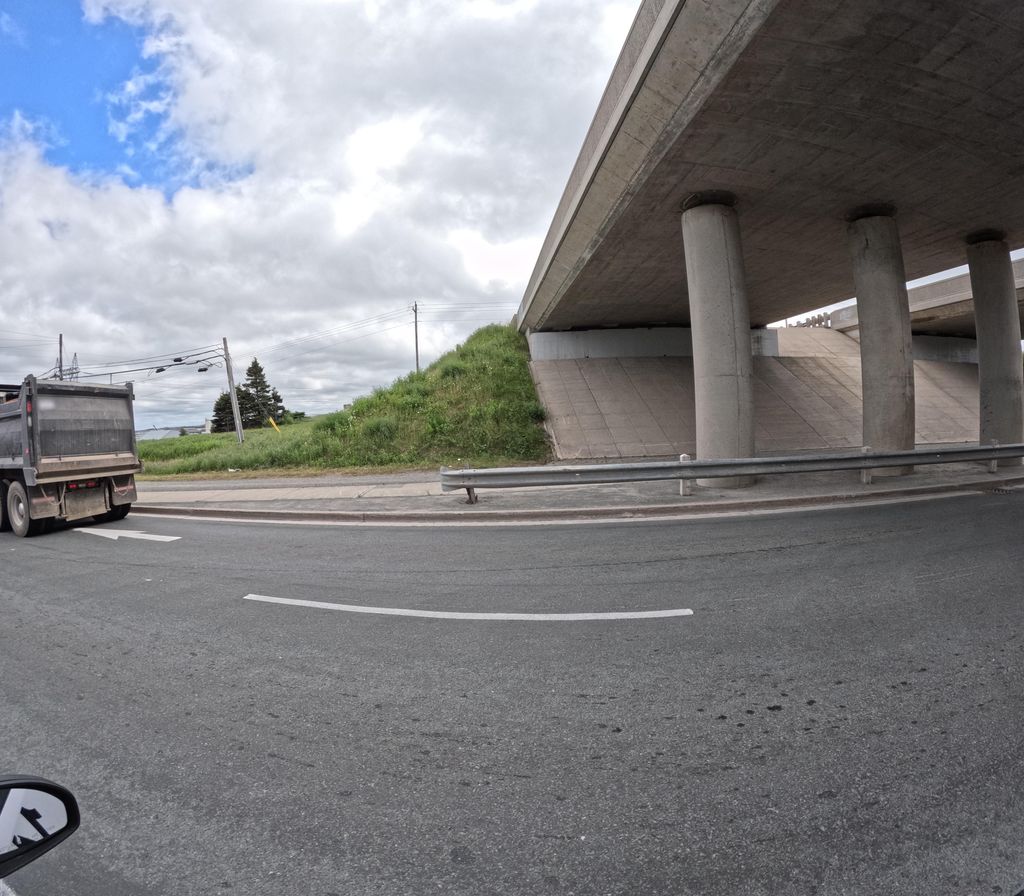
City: st_johns